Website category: sports
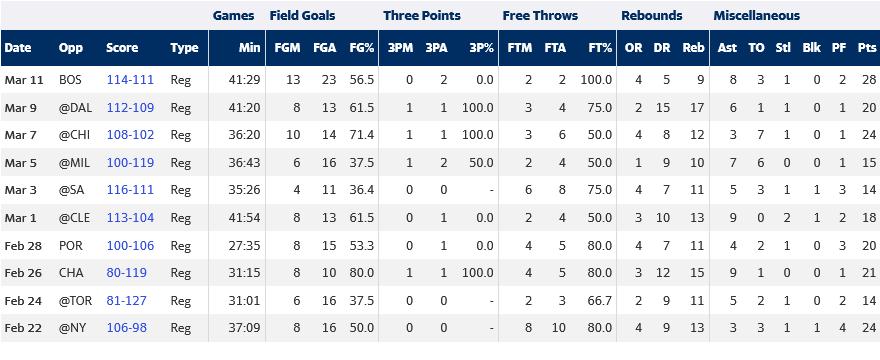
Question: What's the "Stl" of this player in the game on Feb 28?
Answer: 1

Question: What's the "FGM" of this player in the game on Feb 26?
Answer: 8

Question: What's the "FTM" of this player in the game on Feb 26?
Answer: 4

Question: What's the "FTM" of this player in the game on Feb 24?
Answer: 2

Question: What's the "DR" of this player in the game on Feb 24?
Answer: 9

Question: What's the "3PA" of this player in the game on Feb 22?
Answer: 0

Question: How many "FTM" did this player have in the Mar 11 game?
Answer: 2

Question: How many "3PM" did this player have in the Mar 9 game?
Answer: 1

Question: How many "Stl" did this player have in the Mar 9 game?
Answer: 1

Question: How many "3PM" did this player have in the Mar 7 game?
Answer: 1

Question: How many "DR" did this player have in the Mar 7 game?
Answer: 8

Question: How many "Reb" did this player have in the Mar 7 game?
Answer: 12

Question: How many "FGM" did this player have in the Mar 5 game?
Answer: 6

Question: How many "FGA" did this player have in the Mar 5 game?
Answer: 16

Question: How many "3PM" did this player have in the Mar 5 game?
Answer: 1

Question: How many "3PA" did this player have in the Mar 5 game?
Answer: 2

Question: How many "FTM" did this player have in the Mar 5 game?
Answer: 2

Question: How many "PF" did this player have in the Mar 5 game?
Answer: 1

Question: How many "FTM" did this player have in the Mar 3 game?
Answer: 6

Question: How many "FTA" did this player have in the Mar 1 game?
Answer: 4

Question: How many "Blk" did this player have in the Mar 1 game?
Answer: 1

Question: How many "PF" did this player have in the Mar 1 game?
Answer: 2

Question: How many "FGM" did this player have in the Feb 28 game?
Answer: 8

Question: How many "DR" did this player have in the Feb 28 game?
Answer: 7

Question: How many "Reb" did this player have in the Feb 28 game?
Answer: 11

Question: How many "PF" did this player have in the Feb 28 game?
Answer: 3

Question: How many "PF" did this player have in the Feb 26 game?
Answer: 1

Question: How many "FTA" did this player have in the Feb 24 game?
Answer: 3

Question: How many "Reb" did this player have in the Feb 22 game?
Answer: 13

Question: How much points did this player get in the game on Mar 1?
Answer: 18

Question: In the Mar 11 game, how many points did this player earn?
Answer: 28

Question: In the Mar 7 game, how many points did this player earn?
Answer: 24

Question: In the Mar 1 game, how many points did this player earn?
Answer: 18

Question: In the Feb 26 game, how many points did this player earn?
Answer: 21

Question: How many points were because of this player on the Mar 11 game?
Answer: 28

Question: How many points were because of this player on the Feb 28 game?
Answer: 20